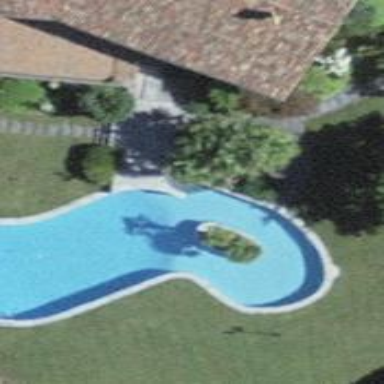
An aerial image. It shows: Swimming pool located in leisure land.